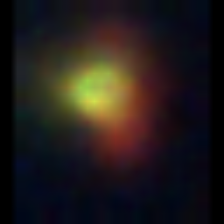
Taxon: NanoPlankton
Group: Other